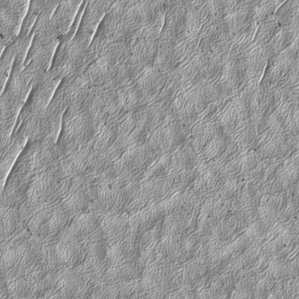
Label: frost